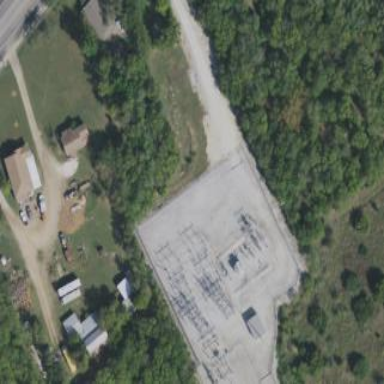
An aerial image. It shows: Outdoor distribution substation.